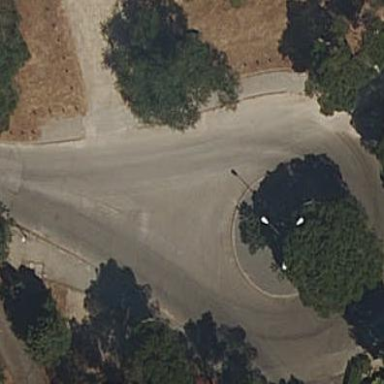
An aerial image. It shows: Roundabout on service road.